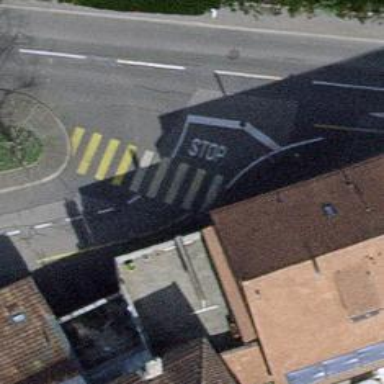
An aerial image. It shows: Kerb serving as barrier.